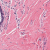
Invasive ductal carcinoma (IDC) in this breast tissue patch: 0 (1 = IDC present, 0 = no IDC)